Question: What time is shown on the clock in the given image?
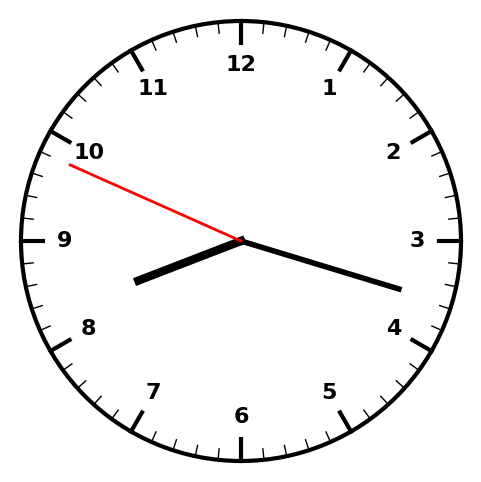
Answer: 08:17:49